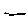
Label: line